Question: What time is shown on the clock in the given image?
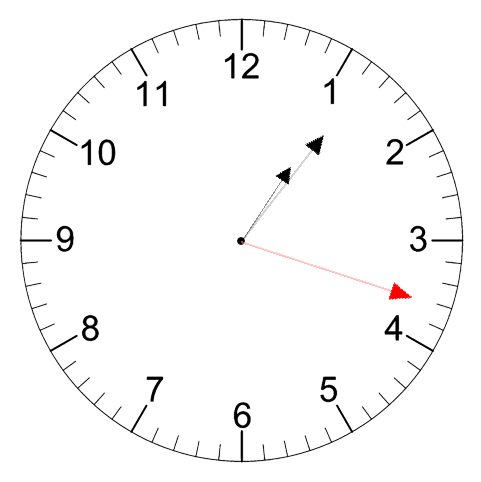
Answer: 01:06:18